Field crop: maize
Growth stage: 1
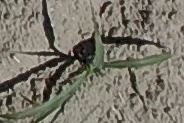
Species: sorghum